Field crop: maize
Growth stage: 2
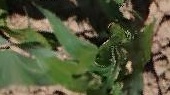
Species: maize